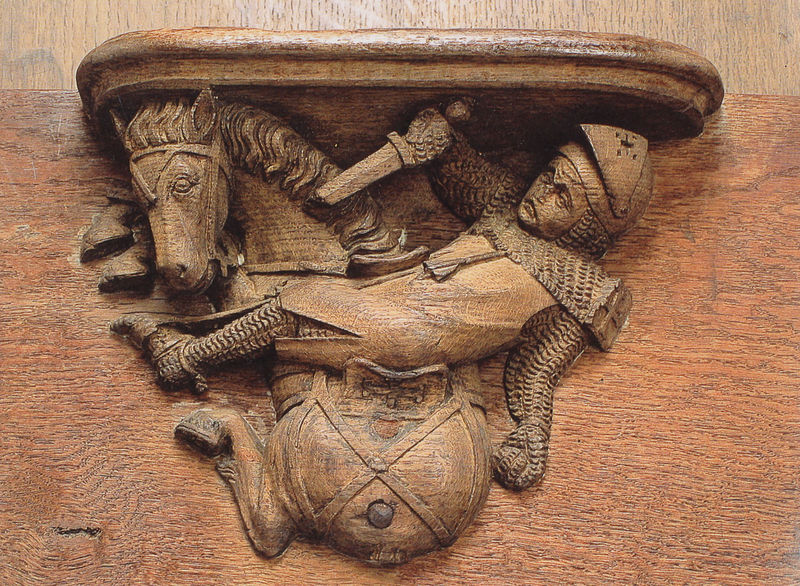
Titel: Kölner Dom, Chorgestühl
Standort: Köln, Dom (EU - D - NRW)
Schlagwörter: braun, holz, hemd, gesicht, haare, traurig, pferd, reiter, huf, hufe, mähne, schwanz, junge, liegend, nagel, schild, kreuz, brett, geschirr, schwert, helm, stiefel, kunst, ritter, rüstung, schnitzerei, wappen, sims, harnisch, ross, eiche, konsole, kurzschwert, liegt, pfeil, buche, geschnitzt, georg, schnitz, kettenhemd, rittter, jungr, kreuzl